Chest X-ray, PA view. Patient: 40 years old, sex F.
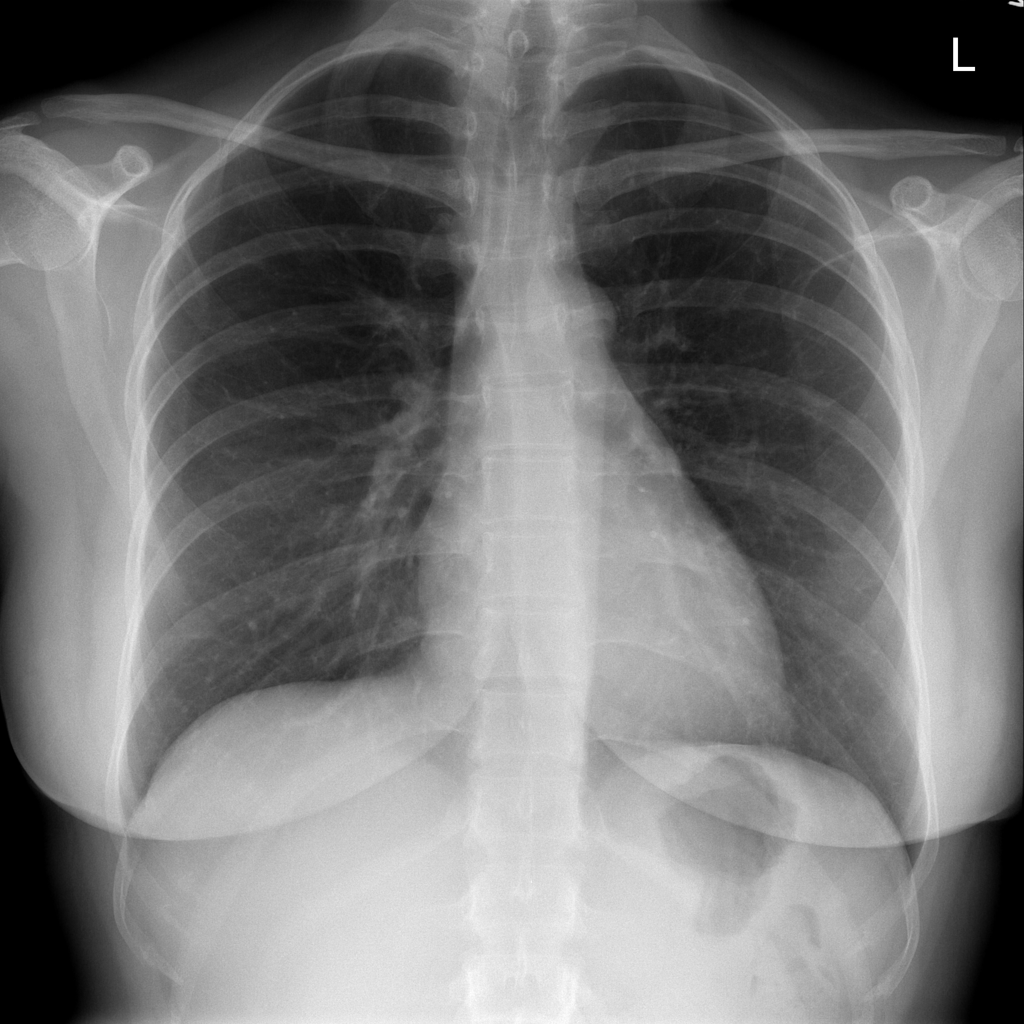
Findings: No Finding